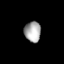
Tissue: lung
Cell type: Fibroblasts
Senescence score: 0.5588
Nuclear area (px): 325
Mean DAPI intensity: 171.049